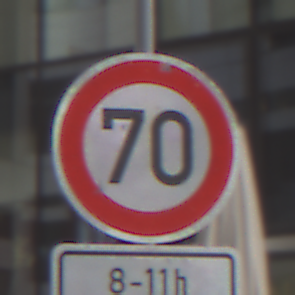
Verkehrszeichen: Geschwindigkeit70
Zusatzzeichen unten: ZeitangabenOhneBeschraenkungAufWochentage2
Umgebung: Outdoor, Urban
Tageszeit: Midday
Wetter: Overcast
Licht: Natural
Jahreszeit: NotSpecified
Kontrast: LowContrast